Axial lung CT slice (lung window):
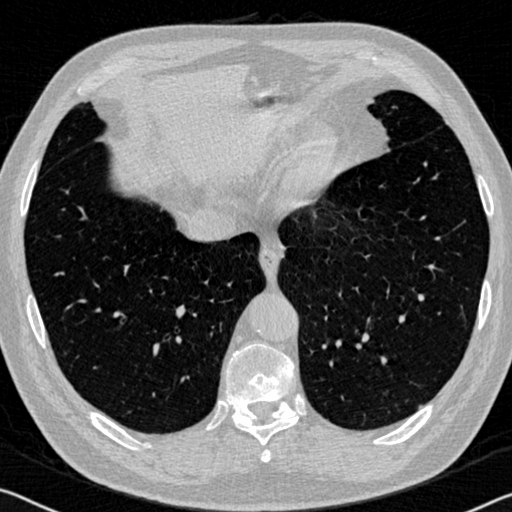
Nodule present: no